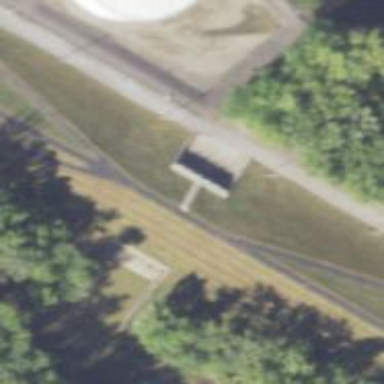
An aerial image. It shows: Path with asphalt surface running along embankment.